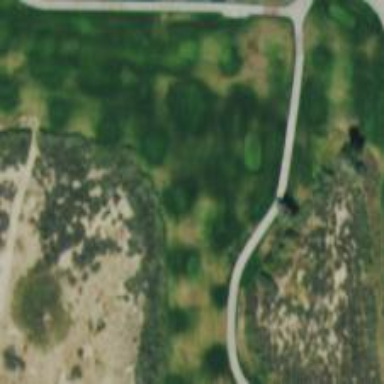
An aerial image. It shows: Golf tee.